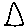
Label: triangle